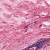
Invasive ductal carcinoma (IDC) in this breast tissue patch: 0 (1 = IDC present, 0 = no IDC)